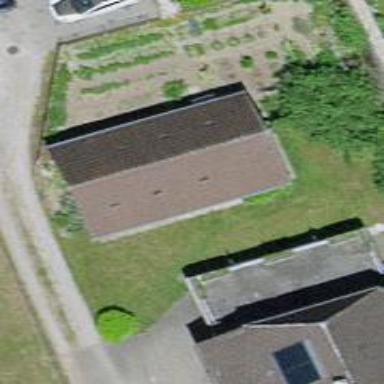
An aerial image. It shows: Barn.